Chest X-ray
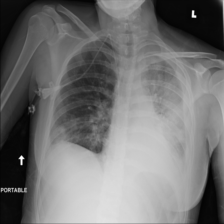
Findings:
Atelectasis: negative
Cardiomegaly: negative
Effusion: positive
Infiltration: negative
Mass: positive
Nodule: negative
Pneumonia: negative
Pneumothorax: negative
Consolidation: negative
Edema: negative
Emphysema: negative
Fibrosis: negative
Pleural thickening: negative
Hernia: negative